Aerial crown-view tile of a tropical tree (Barro Colorado Island, Panama), acquired 20241112:
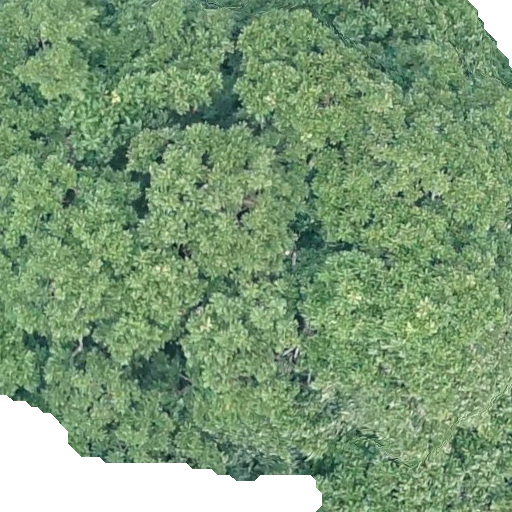
Species: Dipteryx oleifera
GBIF accepted scientific name: Dipteryx oleifera
Crown area: 581.124 m²